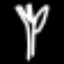
Label: fork